Field crop: tomato
Growth stage: 2
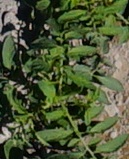
Species: tomato